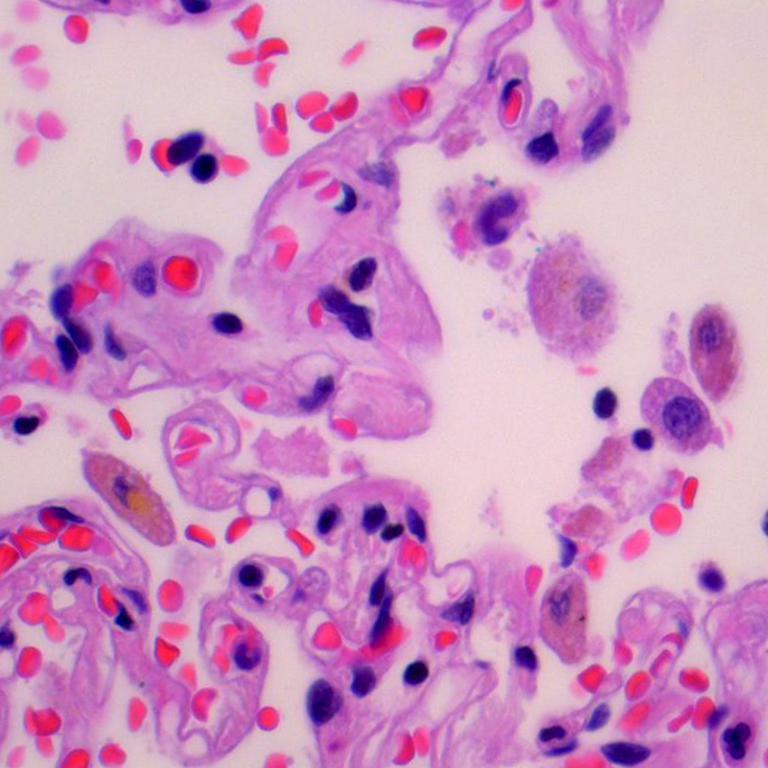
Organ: lung
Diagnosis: benign